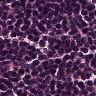
Metastatic tissue present: no